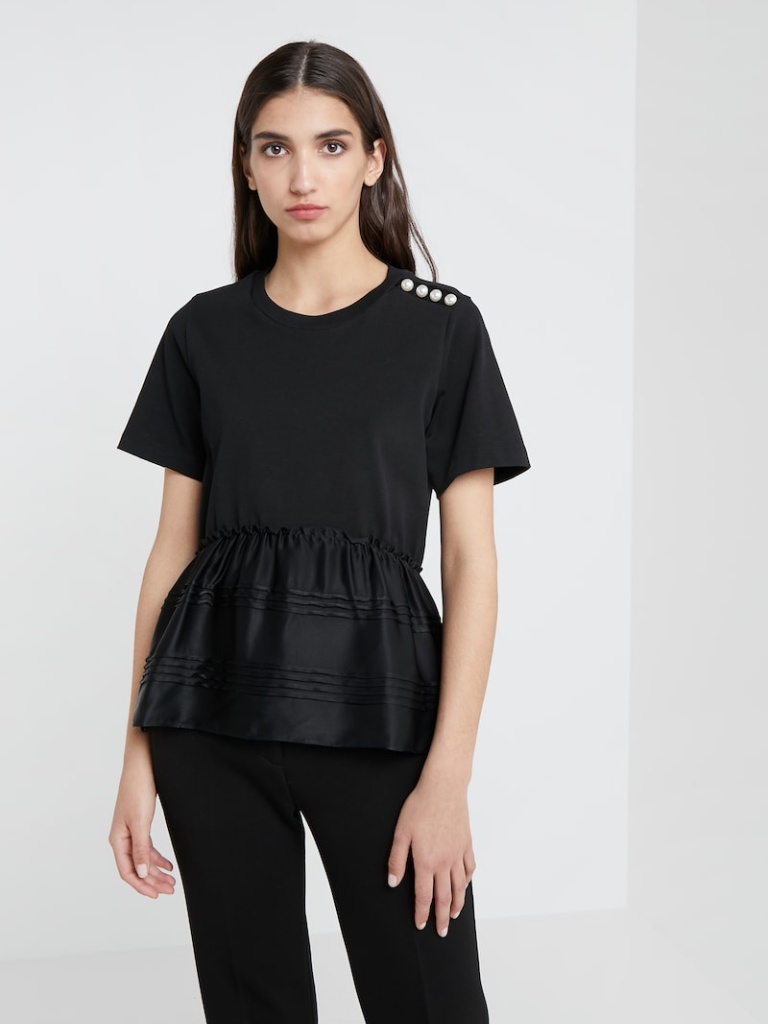
cotton relaxed short sleeve hip length Untucked crew t-shirt